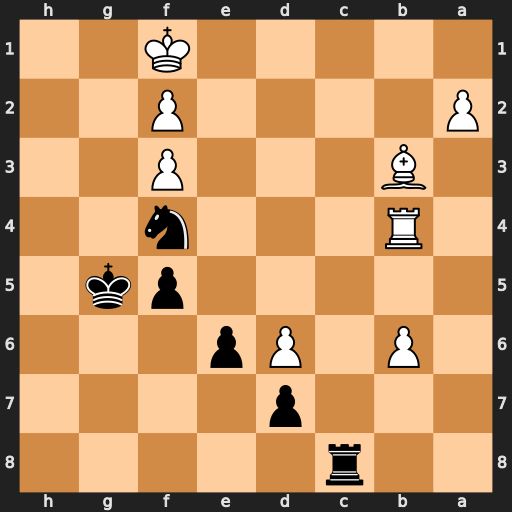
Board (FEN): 2r5/3p4/1P1Pp3/5pk1/1R3n2/1B3P2/P4P2/5K2
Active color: b
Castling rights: -
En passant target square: -
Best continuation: Rc1+ Bd1 Rxd1#